Question: Could you please help me generating third column from the table using Python? I tried with numpy.where option, but I am unable to get the desired output.
My table:

I have tried the code
'''
db['Condition'] = numpy.where(db.Value <50, 'Less than 50', db.Value <100, 'Less than 100','more than 100').
'''
Here, db refers to data base name. And the error message I am getting
> TypeError: where() takes at most 3 arguments (5 given)
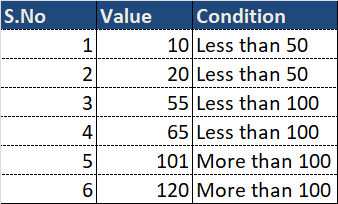
Answer: According to <URL> array_like. To get your desired output:
'''
db['Condition'] = numpy.where(db['Value'] < 50, 'Less than 50', numpy.where(db['Value']<100, 'Less than 100','More than 100'))
'''